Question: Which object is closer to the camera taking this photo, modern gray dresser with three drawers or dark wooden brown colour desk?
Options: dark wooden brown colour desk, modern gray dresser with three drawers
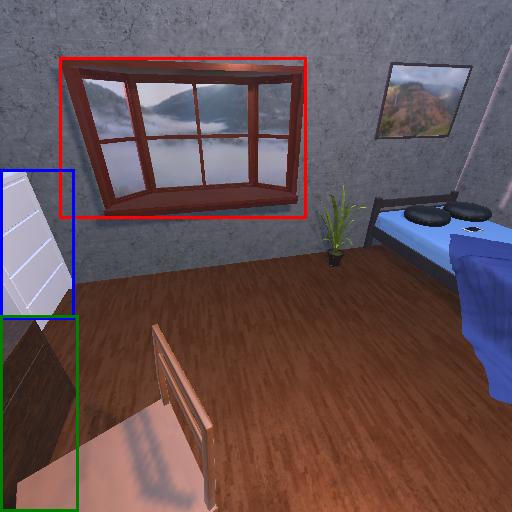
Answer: dark wooden brown colour desk